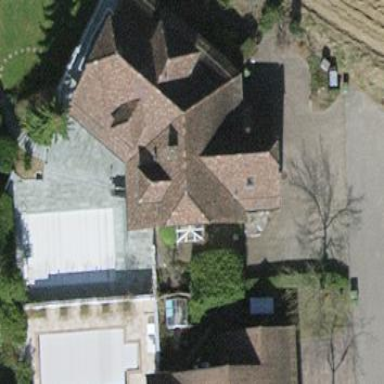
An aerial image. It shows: Building with tile roof.